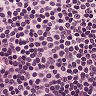
Metastatic tissue present: no